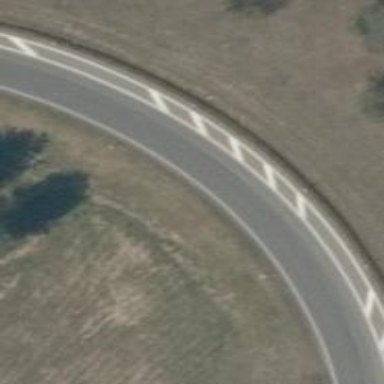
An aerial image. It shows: Asphalt motorway link.